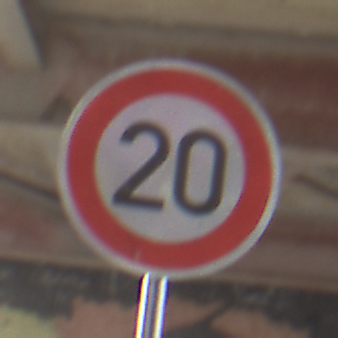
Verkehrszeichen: Geschwindigkeit20
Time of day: Midday
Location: Roofed (Special)
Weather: Overcast
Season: NotSpecified
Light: Natural